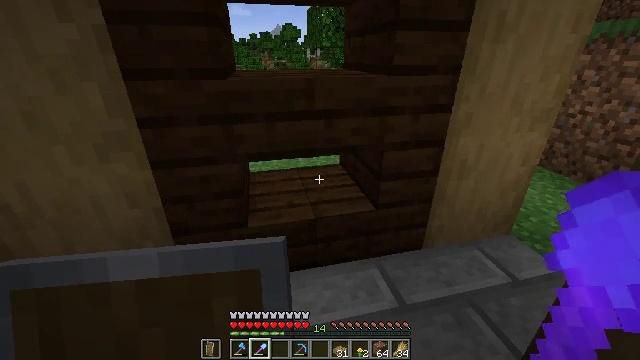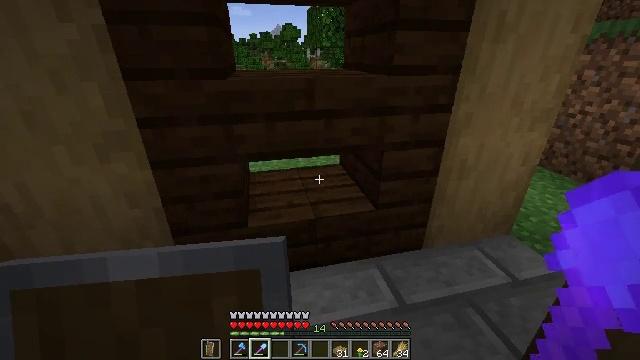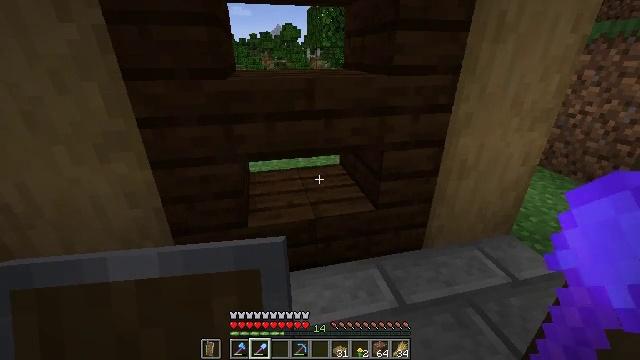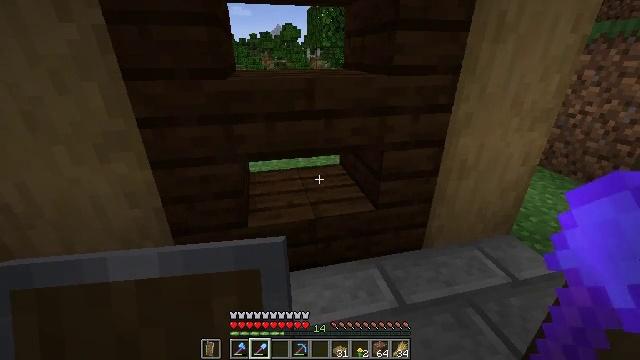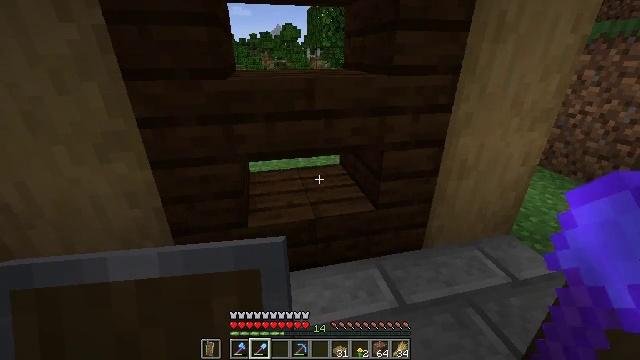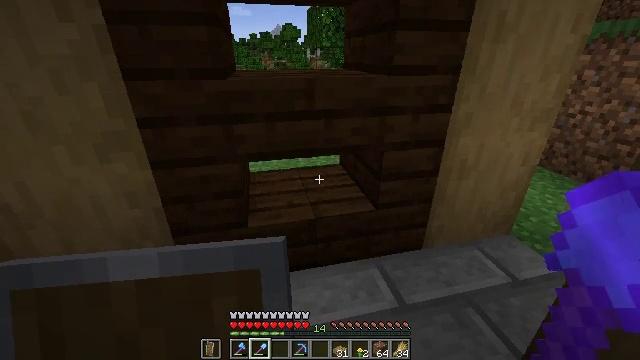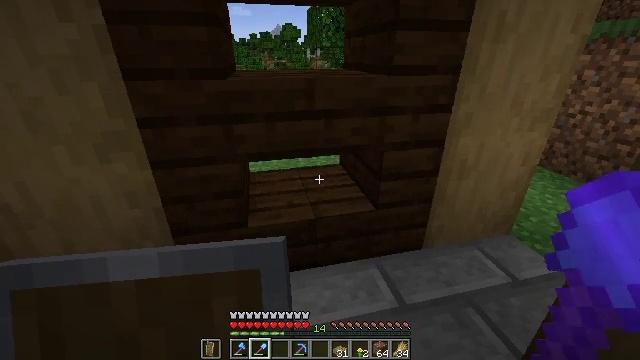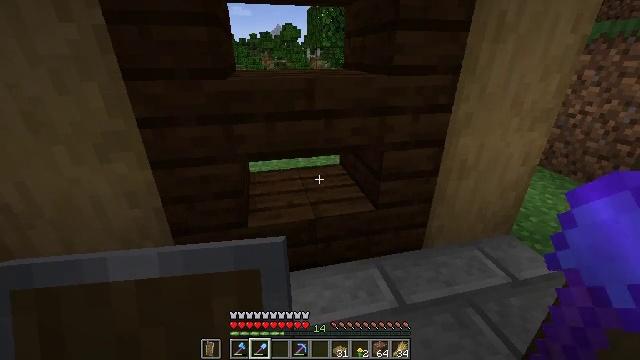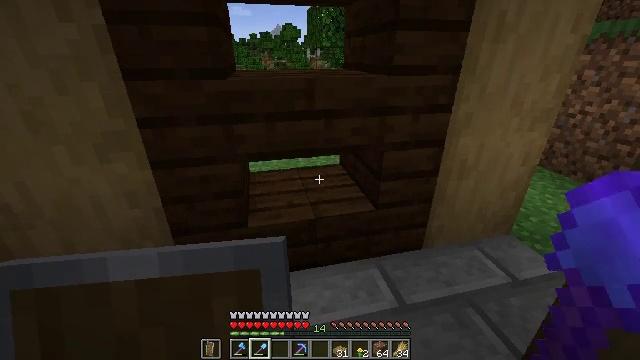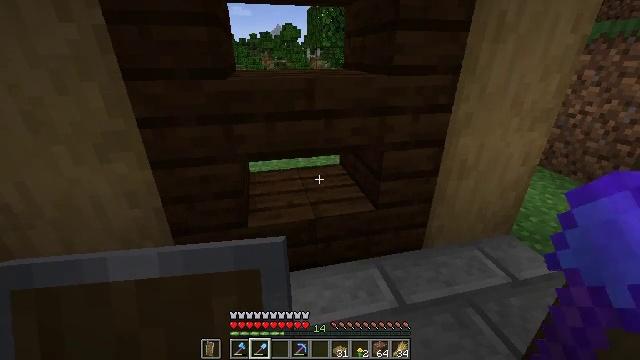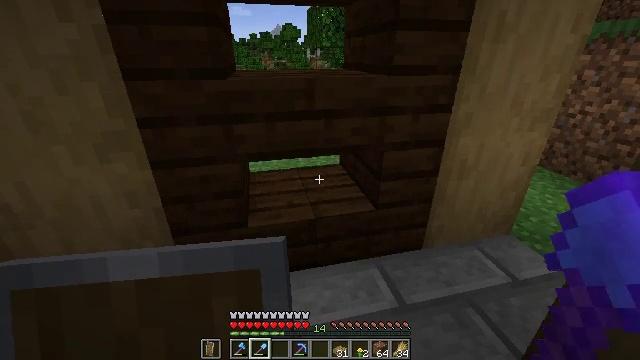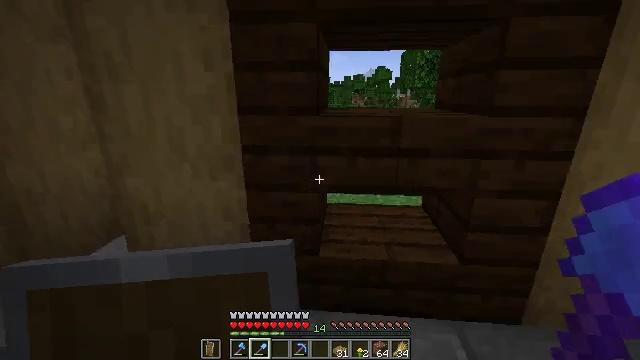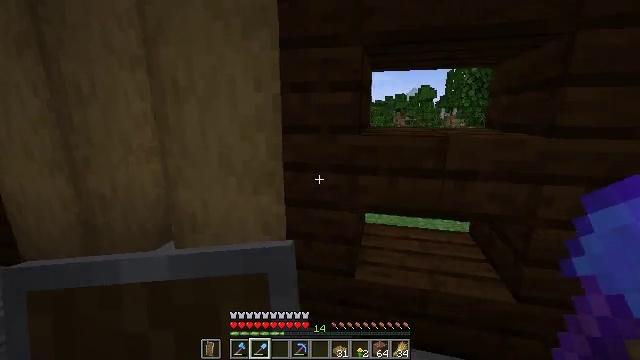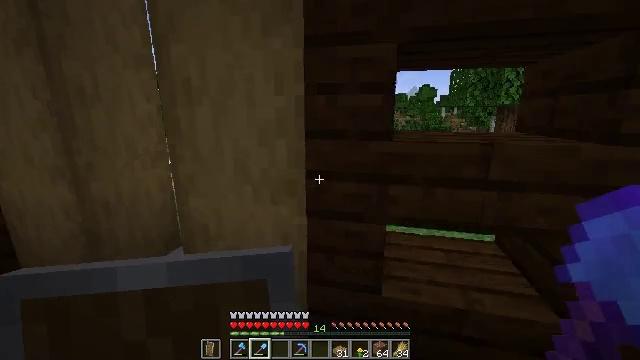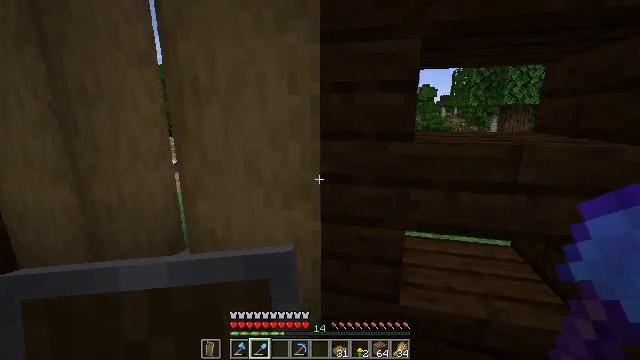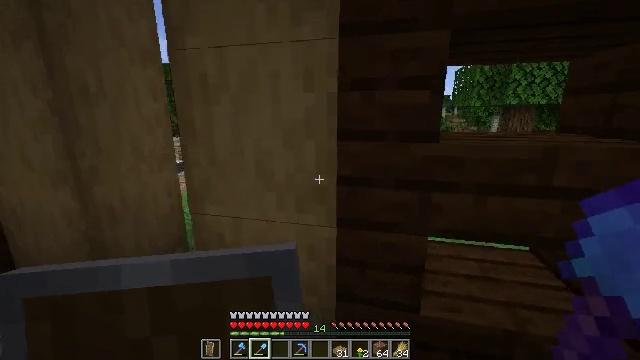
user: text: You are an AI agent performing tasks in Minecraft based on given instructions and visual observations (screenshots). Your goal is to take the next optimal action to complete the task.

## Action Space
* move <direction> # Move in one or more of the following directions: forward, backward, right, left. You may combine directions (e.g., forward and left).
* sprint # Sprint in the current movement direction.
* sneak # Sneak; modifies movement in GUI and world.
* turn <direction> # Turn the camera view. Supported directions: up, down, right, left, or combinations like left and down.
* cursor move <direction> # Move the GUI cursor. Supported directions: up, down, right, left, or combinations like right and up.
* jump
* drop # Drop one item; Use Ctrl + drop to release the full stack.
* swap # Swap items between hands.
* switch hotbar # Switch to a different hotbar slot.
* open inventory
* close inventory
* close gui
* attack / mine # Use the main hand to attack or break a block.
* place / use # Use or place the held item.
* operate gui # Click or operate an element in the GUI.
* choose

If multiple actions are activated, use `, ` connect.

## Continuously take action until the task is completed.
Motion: motion action
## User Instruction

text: Mine dark oak stairs from a structure.
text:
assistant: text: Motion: no_op
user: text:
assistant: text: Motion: no_op
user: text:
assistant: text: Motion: no_op
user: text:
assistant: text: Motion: no_op
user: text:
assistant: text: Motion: no_op
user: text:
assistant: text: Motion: no_op
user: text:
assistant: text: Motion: no_op
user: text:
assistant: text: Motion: no_op
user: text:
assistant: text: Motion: no_op
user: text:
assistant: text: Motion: no_op
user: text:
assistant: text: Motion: turn left and up
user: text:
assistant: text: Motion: move forward and move left, turn left and up
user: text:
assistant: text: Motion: move forward and move left
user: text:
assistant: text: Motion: move forward and move left
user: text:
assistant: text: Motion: move forward
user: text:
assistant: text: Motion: move forward
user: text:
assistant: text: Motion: move forward
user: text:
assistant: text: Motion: move forward
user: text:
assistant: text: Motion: turn right
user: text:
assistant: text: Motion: move right, turn right and down
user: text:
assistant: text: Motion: move right, turn right and down
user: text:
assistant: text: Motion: move back and move right, turn right
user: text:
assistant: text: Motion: move back and move right, turn left and up
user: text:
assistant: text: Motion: move back and move right, turn left and up
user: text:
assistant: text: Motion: move back and move right, turn left and up
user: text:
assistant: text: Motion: move back and move right, turn left and up
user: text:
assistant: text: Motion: move back and move right, turn left and up
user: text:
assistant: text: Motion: move back and move right, turn up
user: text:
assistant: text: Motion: move right
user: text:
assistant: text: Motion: no_op